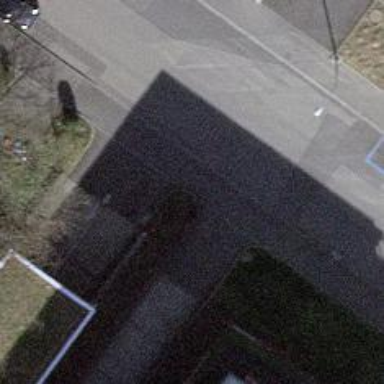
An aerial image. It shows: Concrete driveway designated as service road.